Question: I have generated set of points, that create polygonal areas border. On image below, there is an example of what I mean. The black "spots" should not be there and line should be "clear". I need to remove those points.

Now the problem is double. First, I dont know, how this situation is called. Its not aliasing or jagged edge, because those points are not obtained from line generating algorithm, but from contour generator.
And if not the name, than at least some push, how to solve this, would help me.
So far, I have tried convert this to chain code and simplify it, but that didn't worked very well and it was rather slow. Convert those dots to geometry and use Ramer algorithm to simplify geometry works better, but it destroy some "fine" detail, that should be there.
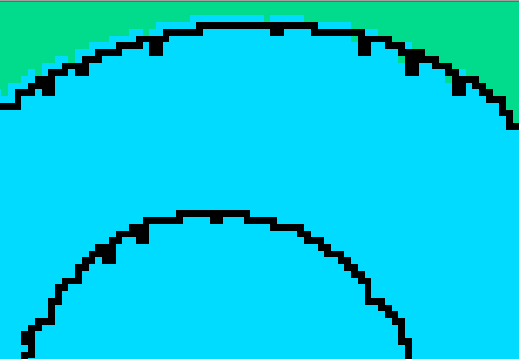
Answer: Separate the contour curves and clean each one by itself.
For each contour:
1. If the curve is not closed, close it with a temporary line.
2. Flood-fill the contour curve to get a solid monochrome figure.
3. Run contour detection on the result. The edge of a monochrome figure will be a clean line.
4. Flood-fill the area outside the new contour curve.
5. Run contour detection one last time to restore the original contour.
Re-assemble the contours into a single bitmap.